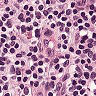
Metastatic tissue present: no